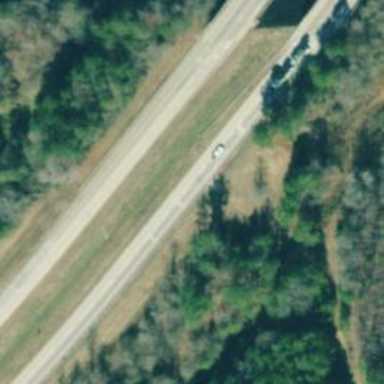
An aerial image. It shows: Trunk highway.